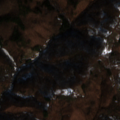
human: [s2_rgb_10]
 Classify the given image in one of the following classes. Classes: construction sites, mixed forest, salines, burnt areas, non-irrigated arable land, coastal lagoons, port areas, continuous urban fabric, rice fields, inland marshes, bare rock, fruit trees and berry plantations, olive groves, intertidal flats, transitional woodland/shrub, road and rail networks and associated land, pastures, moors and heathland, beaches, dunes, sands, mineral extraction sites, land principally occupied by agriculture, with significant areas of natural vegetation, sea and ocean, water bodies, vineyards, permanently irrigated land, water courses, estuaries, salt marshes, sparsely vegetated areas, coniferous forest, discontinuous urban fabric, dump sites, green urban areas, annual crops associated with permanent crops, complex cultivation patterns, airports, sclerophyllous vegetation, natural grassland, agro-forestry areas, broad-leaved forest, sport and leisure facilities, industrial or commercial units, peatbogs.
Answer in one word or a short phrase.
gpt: land principally occupied by agriculture, with significant areas of natural vegetation, broad-leaved forest, mixed forest